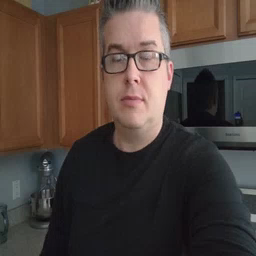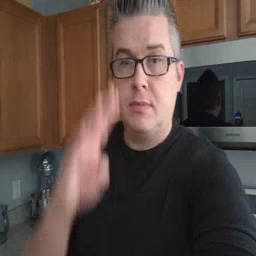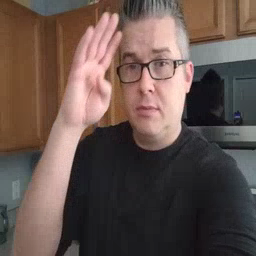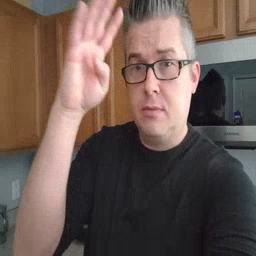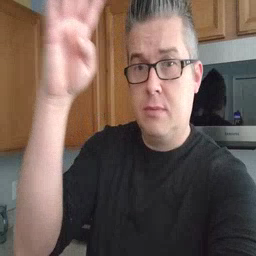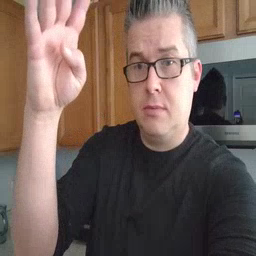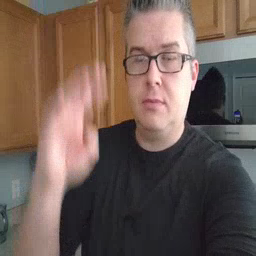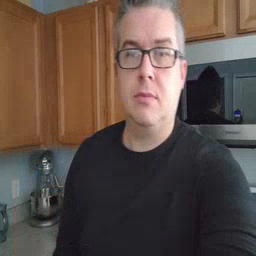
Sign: pretend